Interaction volume radius: 5 \u00c5
Interaction volume height: 25 \u00c5
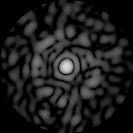
Disorder parameter: 0.8154